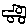
Label: car